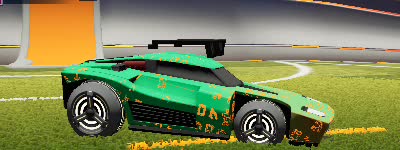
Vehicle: breakout